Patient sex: F
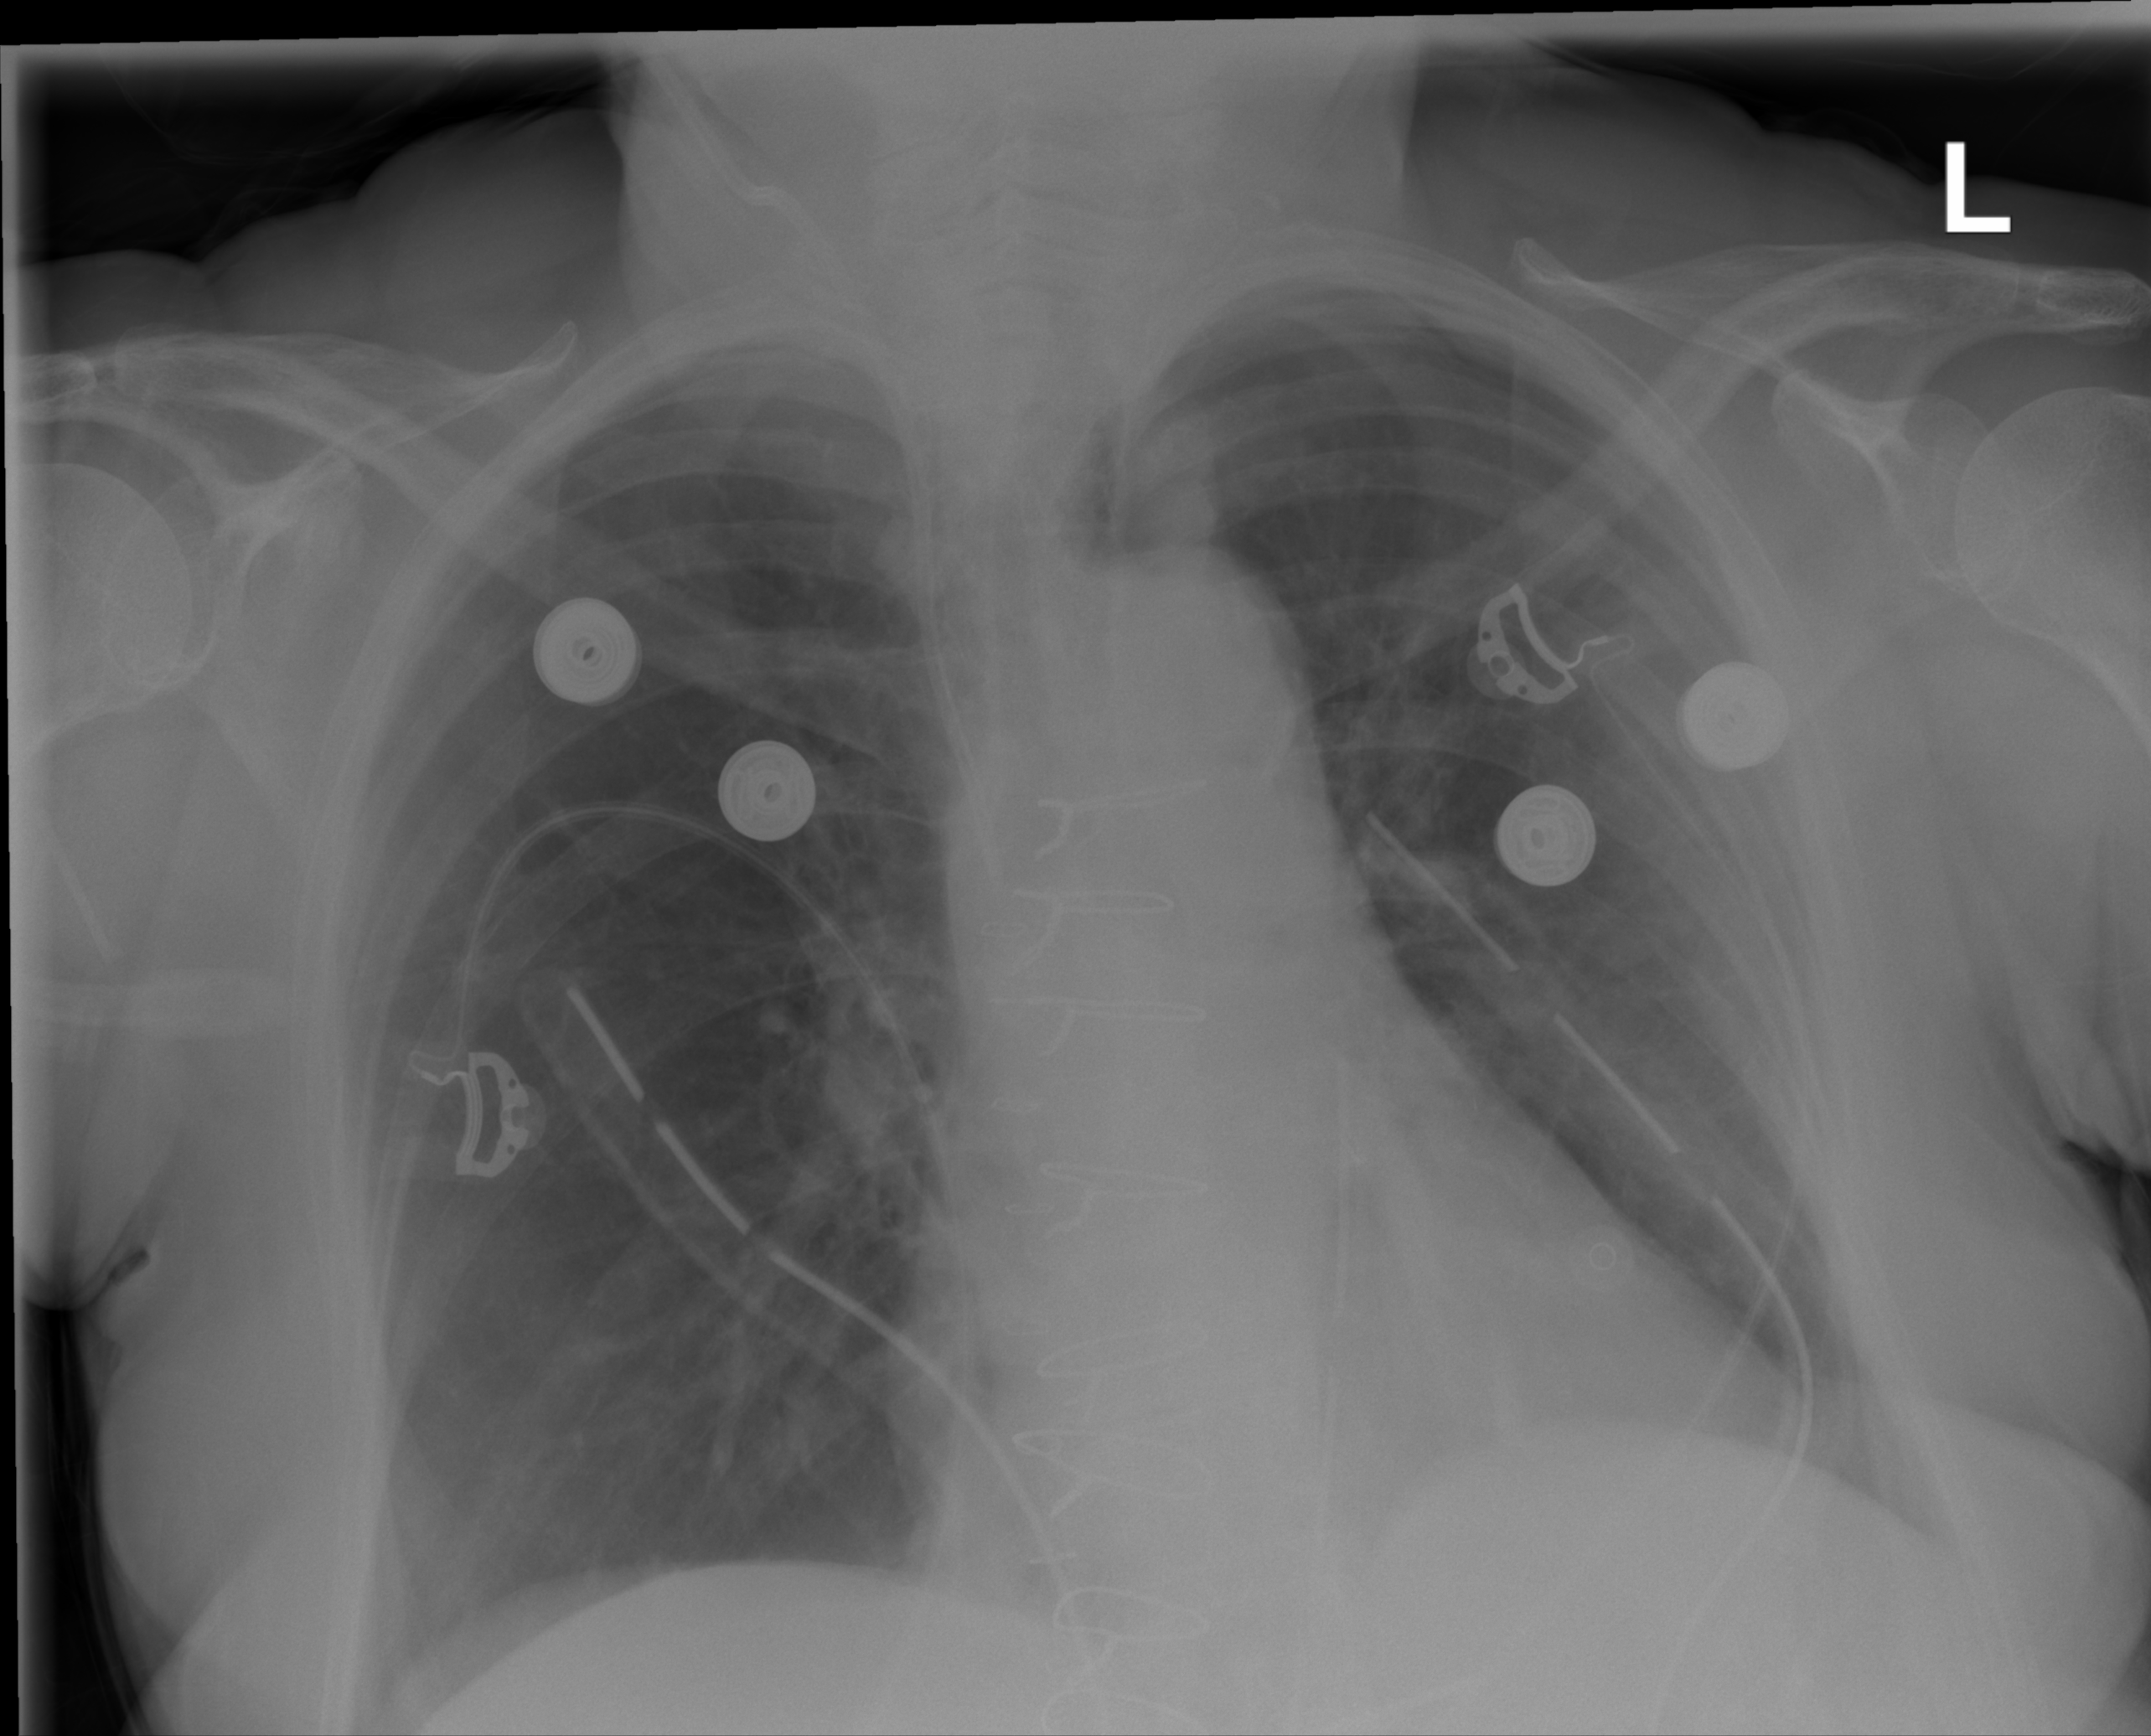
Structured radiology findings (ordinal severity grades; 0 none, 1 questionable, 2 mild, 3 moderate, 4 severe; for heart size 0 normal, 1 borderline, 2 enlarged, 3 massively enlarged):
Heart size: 1
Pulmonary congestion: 0
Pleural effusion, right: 0
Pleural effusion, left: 0
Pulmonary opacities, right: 0
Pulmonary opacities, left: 0
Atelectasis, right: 0
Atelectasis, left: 0